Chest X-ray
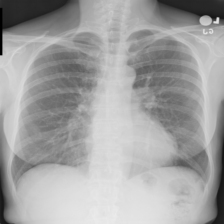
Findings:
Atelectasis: negative
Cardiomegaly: negative
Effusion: negative
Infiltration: negative
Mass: negative
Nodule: negative
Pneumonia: negative
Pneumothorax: negative
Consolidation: negative
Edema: negative
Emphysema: negative
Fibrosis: negative
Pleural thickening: negative
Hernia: negative